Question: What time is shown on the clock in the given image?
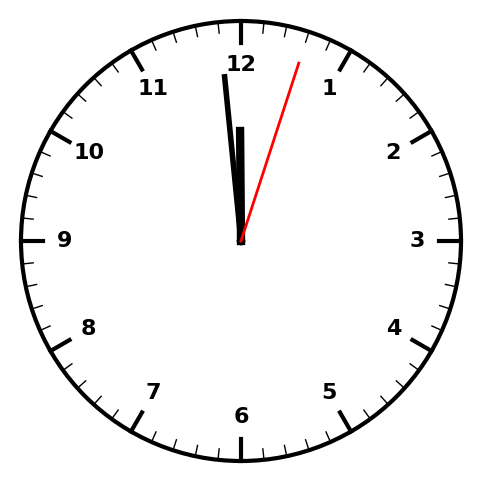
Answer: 11:59:03